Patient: sex M, age 48
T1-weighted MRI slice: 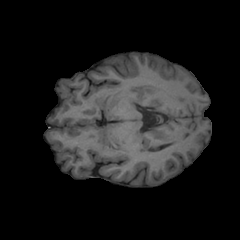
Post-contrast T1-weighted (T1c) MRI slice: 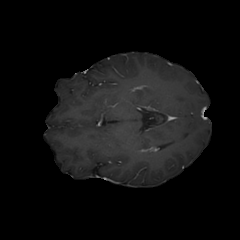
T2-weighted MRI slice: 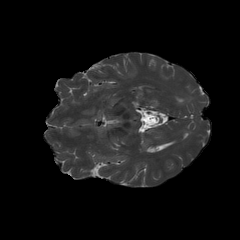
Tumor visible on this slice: no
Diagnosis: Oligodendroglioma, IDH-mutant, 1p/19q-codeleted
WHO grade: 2